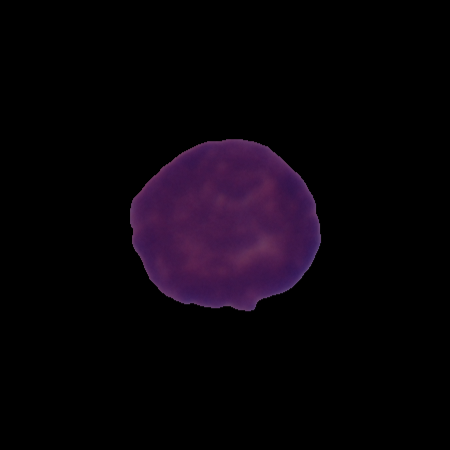
Label: healthy